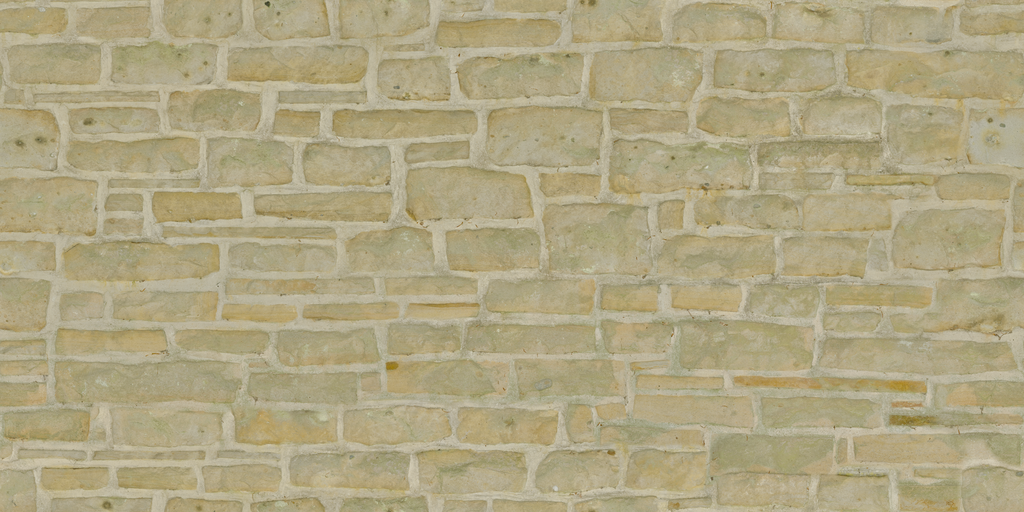
Texture map type: Color